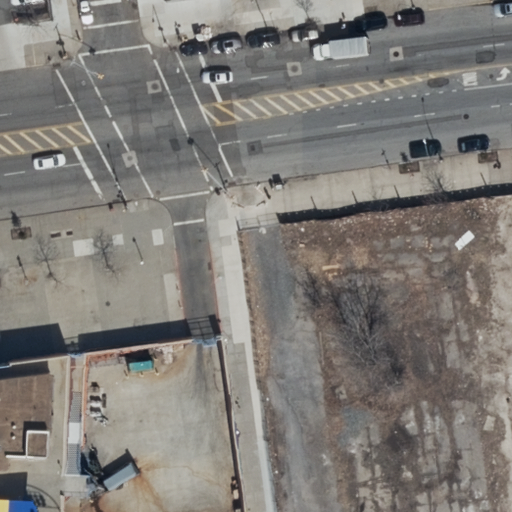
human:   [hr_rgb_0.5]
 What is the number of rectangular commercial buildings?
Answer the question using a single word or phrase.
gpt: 0

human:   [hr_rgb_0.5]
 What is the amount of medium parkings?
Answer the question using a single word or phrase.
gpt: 1

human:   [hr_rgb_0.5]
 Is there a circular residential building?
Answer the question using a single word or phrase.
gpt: no

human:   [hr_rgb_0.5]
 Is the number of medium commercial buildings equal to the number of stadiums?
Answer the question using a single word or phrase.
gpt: no

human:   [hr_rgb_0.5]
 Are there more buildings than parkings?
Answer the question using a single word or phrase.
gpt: no

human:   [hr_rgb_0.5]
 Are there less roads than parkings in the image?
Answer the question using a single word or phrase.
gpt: no

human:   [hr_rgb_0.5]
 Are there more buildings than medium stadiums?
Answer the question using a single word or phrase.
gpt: no

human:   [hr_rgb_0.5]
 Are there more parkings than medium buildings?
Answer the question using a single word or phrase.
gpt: no

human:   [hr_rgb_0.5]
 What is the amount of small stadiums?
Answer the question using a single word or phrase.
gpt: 0

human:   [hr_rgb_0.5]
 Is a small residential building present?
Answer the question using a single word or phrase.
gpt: no

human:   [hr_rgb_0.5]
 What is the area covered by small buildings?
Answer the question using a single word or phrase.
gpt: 0m2

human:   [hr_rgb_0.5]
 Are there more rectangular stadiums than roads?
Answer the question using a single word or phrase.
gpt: no

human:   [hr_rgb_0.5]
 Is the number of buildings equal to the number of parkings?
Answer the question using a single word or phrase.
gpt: yes

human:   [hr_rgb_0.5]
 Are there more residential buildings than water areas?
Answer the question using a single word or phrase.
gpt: yes

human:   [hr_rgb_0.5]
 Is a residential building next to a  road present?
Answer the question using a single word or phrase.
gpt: yes

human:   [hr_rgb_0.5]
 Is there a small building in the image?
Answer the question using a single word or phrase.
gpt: no

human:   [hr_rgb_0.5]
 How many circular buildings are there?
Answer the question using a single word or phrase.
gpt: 0

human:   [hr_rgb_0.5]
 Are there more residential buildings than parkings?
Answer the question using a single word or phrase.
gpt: no

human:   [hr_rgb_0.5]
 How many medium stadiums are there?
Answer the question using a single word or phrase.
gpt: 1

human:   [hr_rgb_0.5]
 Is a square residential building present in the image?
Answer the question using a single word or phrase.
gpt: no

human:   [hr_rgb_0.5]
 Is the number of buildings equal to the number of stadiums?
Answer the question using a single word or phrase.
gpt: yes

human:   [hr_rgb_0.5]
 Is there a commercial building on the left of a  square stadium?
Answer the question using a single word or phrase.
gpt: no

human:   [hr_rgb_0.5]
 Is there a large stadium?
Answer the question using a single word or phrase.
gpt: no

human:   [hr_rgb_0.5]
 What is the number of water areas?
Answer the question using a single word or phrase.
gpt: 0

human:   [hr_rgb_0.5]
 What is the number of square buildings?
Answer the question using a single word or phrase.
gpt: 0

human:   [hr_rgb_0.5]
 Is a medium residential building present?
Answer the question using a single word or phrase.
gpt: yes

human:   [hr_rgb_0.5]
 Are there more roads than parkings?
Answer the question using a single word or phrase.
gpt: yes

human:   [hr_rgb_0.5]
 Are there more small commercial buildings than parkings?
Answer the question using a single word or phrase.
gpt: no

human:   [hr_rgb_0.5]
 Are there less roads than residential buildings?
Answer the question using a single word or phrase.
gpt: no

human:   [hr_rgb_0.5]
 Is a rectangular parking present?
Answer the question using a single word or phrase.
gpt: yes

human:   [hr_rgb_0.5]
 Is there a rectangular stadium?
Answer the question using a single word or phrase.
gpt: yes

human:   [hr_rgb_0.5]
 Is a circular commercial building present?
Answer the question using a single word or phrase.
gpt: no

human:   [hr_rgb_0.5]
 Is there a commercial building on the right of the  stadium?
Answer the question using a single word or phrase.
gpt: no

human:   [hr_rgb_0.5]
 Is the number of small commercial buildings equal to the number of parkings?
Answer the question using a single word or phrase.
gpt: no

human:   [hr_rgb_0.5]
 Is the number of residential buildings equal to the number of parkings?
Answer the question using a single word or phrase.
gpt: yes

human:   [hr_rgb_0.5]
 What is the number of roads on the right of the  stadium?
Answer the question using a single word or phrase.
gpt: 6